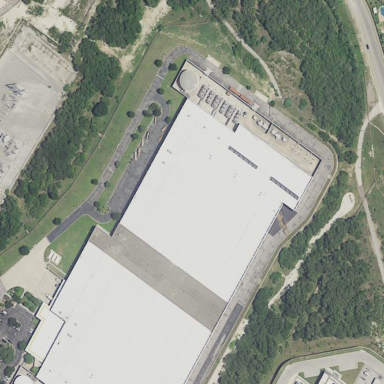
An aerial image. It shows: Data center building.